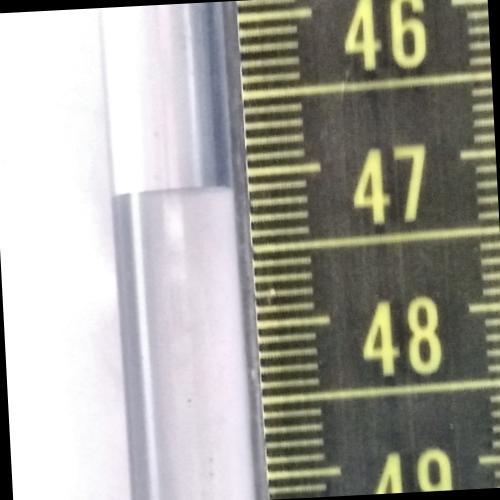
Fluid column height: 47.1 cm